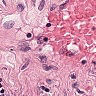
Metastatic tissue present: no